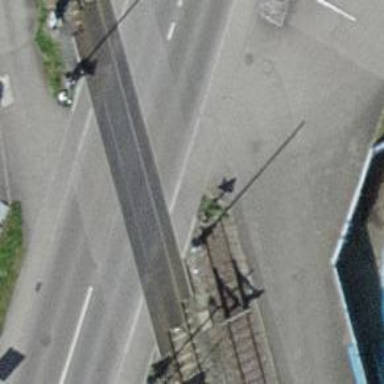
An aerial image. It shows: Level crossing with double half barrier.